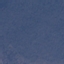
Land use / land cover class: Forest